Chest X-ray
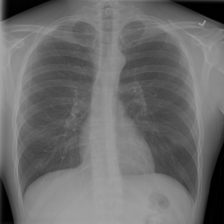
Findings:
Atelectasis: negative
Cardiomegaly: negative
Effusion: negative
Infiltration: negative
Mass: negative
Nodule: negative
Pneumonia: negative
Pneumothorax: negative
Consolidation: negative
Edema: negative
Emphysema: negative
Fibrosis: negative
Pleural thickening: negative
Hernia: negative